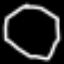
Label: octagon